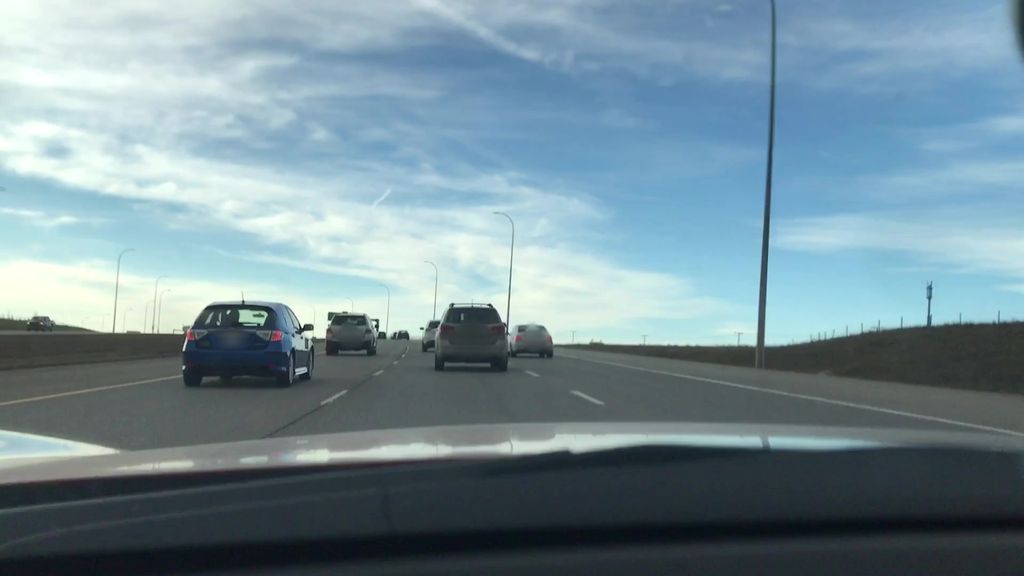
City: calgary